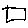
Label: square